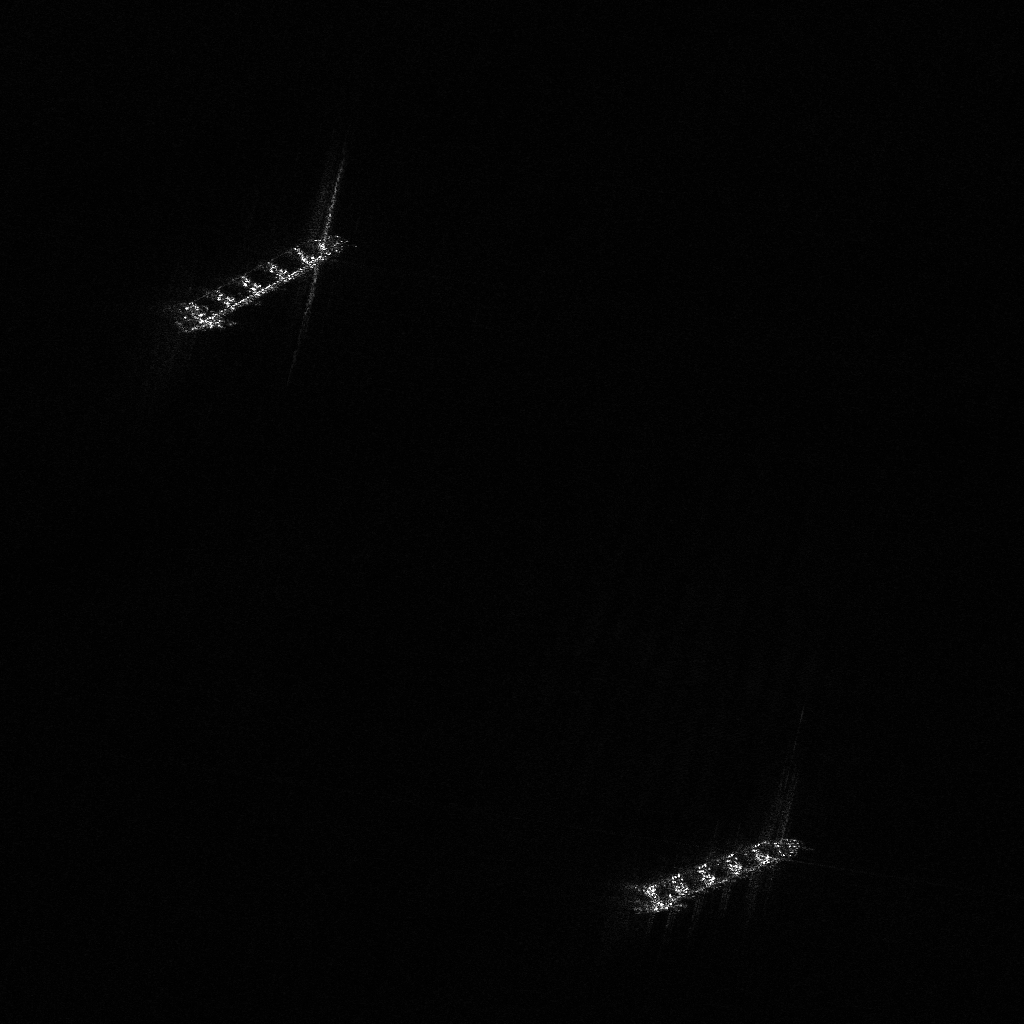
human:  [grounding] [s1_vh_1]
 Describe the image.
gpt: In the satellite image, there is  <ref>1 medium ore-oil </ref> <box>[[23, 17, 27, 36, 61]]</box> located at top left,  <ref>1 medium ore-oil </ref> <box>[[67, 76, 71, 94, 70]]</box> located at bottom.